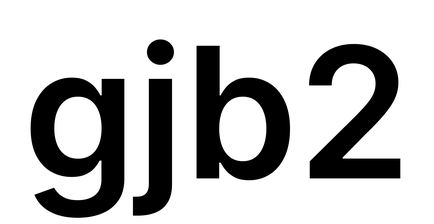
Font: Inter_SemiBold